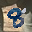
Label: 8